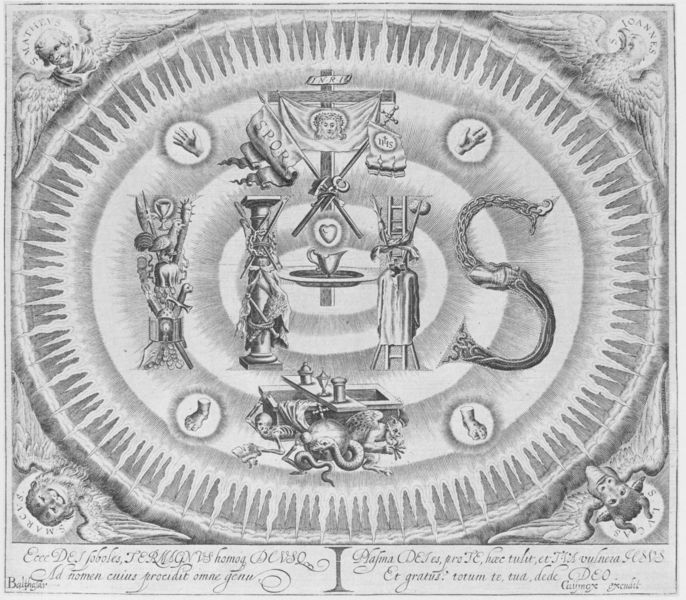
Titel: Ecce DEI soboles, TERMAGNVS homoque
Standort: Wolfenbüttel
Institution: Herzog August Bibliothek
Schlagwörter: adler, fuß, hand, himmel, vogel, weiß, grau, schwarz, säule, zeichen, zeichnung, tiere, gesichter, richter, barock, gesicht, rahmen, schale, tod, hände, sonne, kelch, mantel, kreis, oval, rund, engel, füße, schrift, kette, grafik, graphik, leiter, essen, inschrift, unterschrift, kreuz, religion, flammen, strahlen, becken, druck, schwarzweiss, radierung, stich, illustration, text, buchstabe, buchstaben, initiale, schlange, degen, altar, rom, ecken, heiligenschein, skelett, werkzeug, nimbus, christus, jesus, leichentuch, hölle, teufel, wesen, fabelwesen, herz, löwe, kupferstich, gloriole, veronika, stier, welt, mystik, auferstehung, drache, symbole, dämonen, monster, fledermaus, latein, spqr, lateinisch, himmelsrichtungen, martyrium, werkzeuge, marter, evangelisten, inri, christliche symbole, christos, schweisstuch, tuch der veronika, vera icon, leidenswerkzeuge, ihs, sanduhr, kreiz, evangelistensymbole, marterwerkzeuge, leidenswerkzeug, i, s, s.p.q.r, fratzten, arma cristi, evangeliensymbole